Interaction volume radius: 5 \u00c5
Interaction volume height: 10 \u00c5
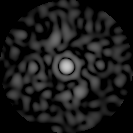
Disorder parameter: 0.8413